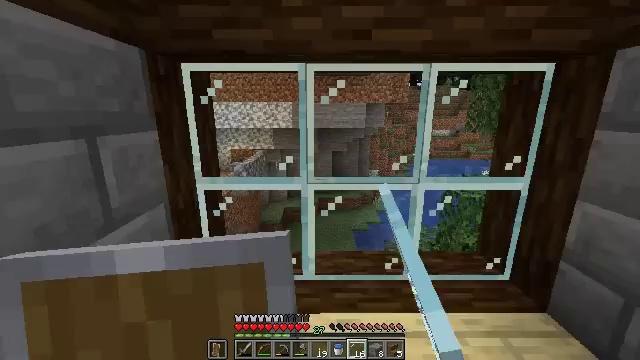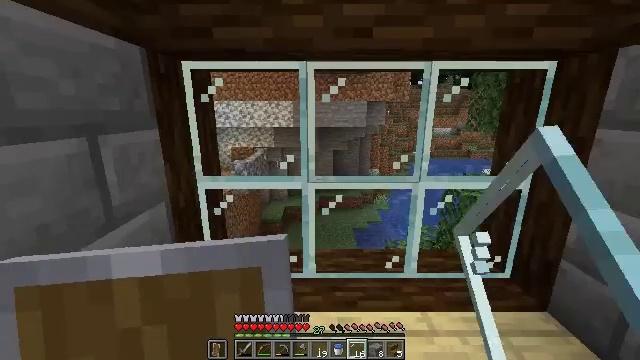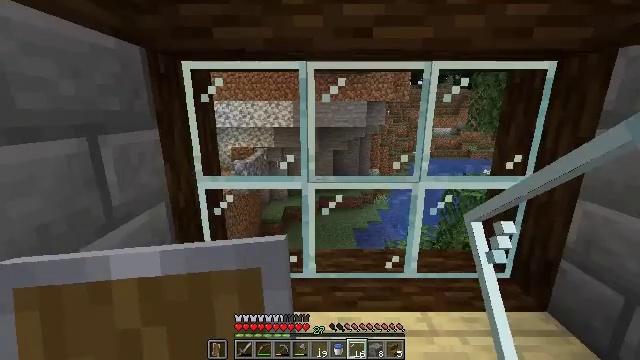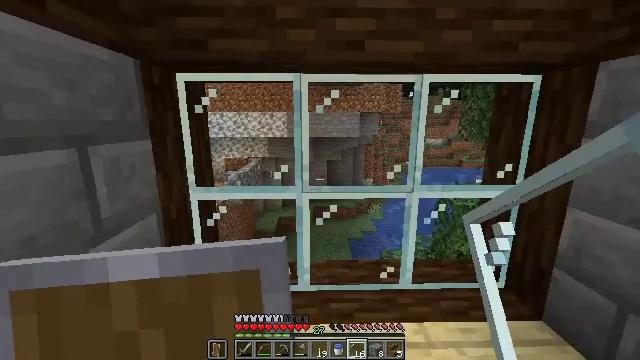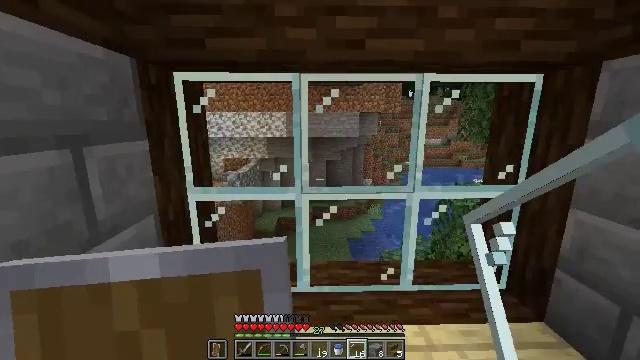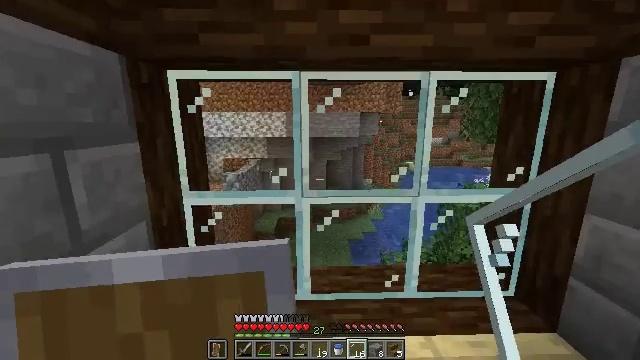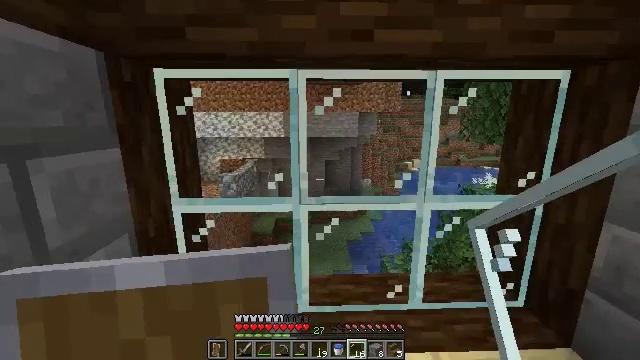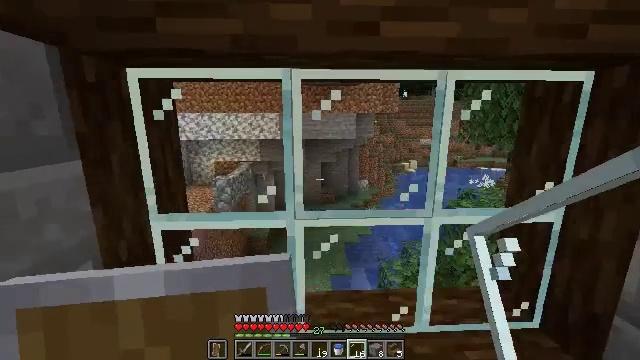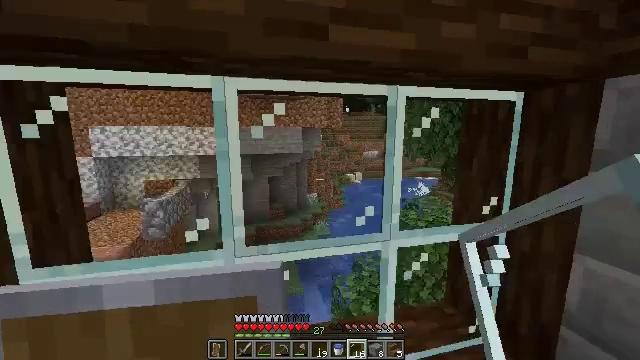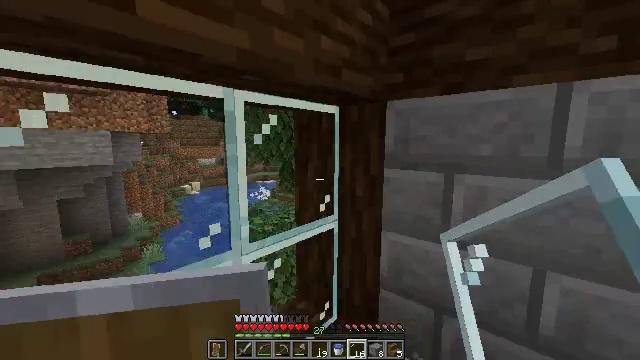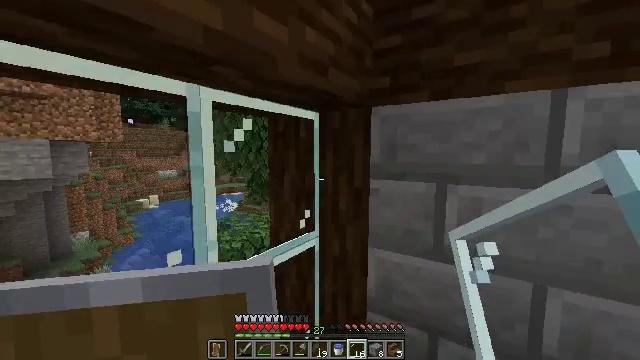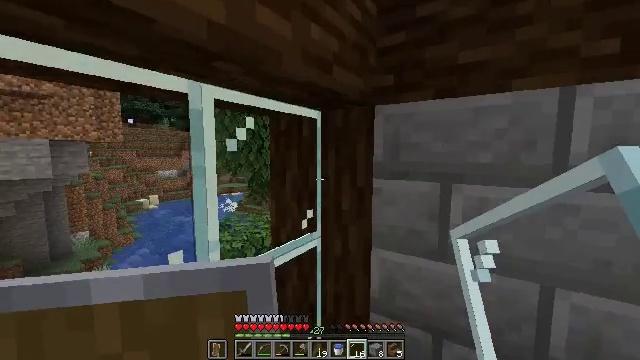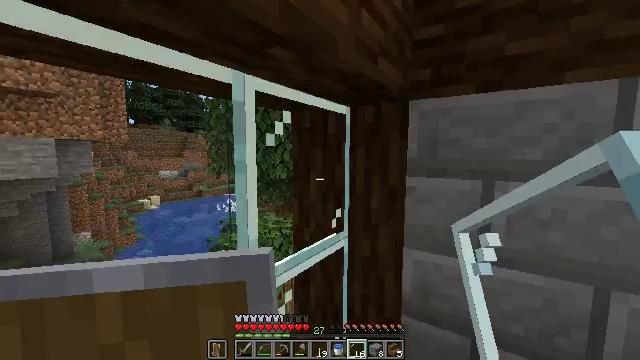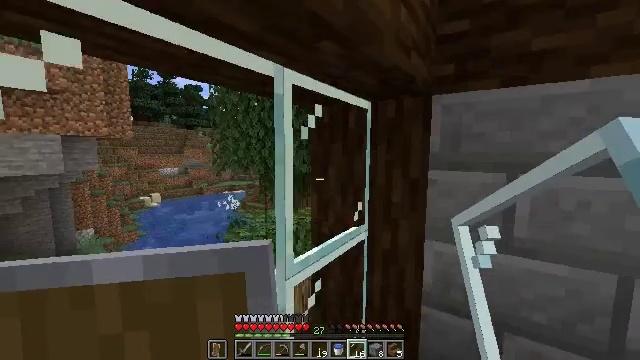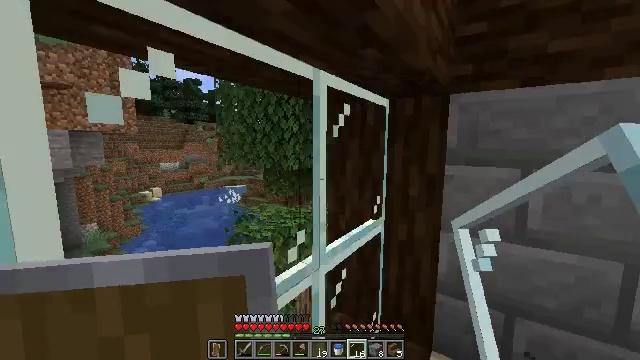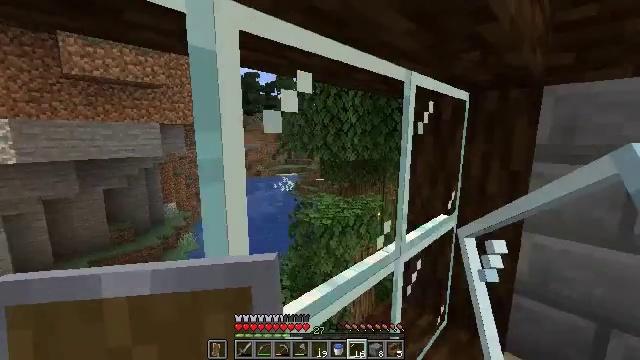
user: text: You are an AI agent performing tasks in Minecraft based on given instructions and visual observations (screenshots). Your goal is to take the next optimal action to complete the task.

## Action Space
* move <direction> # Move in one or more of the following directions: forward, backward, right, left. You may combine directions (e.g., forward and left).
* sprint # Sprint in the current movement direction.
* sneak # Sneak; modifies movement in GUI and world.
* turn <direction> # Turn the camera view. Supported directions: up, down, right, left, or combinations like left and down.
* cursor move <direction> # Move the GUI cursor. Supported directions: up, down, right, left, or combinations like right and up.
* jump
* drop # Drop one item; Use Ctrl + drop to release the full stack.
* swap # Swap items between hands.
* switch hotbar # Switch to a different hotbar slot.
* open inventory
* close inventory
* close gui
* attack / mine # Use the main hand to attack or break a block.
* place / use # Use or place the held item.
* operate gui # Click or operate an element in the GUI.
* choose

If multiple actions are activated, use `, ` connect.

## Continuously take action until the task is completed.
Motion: motion action
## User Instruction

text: Retrieve the stone bricks from an old building.
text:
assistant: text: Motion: no_op
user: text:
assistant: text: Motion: no_op
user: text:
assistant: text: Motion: turn right and up
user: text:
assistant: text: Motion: move forward
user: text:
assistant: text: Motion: move forward
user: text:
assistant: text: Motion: move forward
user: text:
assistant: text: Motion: move forward
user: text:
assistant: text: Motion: move forward, turn right and up
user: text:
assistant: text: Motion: move forward, turn right and up
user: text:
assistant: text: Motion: turn right and up
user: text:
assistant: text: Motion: move left
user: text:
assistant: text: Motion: move left
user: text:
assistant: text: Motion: move back and move left
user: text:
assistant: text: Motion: move back and move left, turn down
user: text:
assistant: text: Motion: move back and move left, turn left and down
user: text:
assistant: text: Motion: turn left
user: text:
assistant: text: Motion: no_op
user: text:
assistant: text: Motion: move right
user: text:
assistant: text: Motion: move right, turn left
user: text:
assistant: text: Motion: move right, turn left
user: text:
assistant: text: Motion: move right
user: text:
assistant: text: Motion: move right
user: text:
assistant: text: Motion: no_op
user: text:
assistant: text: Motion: no_op
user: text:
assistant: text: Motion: no_op
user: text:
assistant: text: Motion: no_op
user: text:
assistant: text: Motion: no_op
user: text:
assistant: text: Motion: turn left
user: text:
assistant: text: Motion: turn left and up
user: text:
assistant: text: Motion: turn left and up